Question: Here's the code:
'''
<!DOCTYPE html PUBLIC "-//W3C//DTD XHTML 1.0 Transitional//EN" "http://www.w3.org/TR/xhtml1/DTD/xhtml1-transitional.dtd">
<html xmlns="http://www.w3.org/1999/xhtml" >
<head>
<meta http-equiv="Content-Type" content="text/html; charset=UTF-8" />
<meta http-equiv="X-UA-Compatible" content="IE=7" />
<title>Demo page</title>
<style type="text/css">
input
{
border: 1px solid blue;
padding: 0px;
margin: 0px;
display: inline-block;
}
td
{
border: 1px solid red;
padding: 0px;
margin: 0px;
height: 20px;
max-height: 20px;
}
</style>
</head>
<body>
<form method="get" action="">
<table cellspacing="0" cellpadding="0" style="width: 100%">
<tr>
<td>
<input type="image" style="width: 20px; height: 20px" src="myimg_20x20.png" alt="20x20px"/>
</td>
</tr>
</table>
</form>
</body>
</html>
'''
And here's the screenshot:

This has been tested on IE8, and it appears both in IE7 mode, and in IE8 mode with IE7 standards mode. This does not appear in IE8 mode with IE8 standards. Other browsers (at least Opera and FF) do not show such a behavior.
Where does the bottom gap come from and why cannot I get rid of it no matter how many 'height: 20px' and 'max-height: 20px' I add?
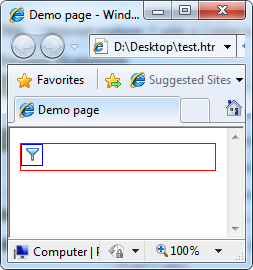
Answer: You should try and remove the white space like so:
'''
<table cellspacing="0" cellpadding="0" style="width: 100%">
<tr>
<td>
<input type="image" style="width: 20px; height: 20px" src="myimg_20x20.png" alt="20x20px"/><!--
--></td><!--
--></tr><!--
--></table>
'''
I know it's ugly.
IIRC, the HTML specs permit the rendering of trailing white space, so this is not a bug in IE.